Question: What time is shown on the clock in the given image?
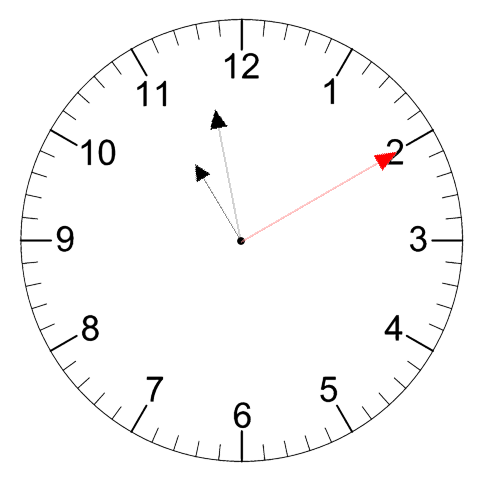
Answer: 10:58:10